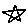
Label: star